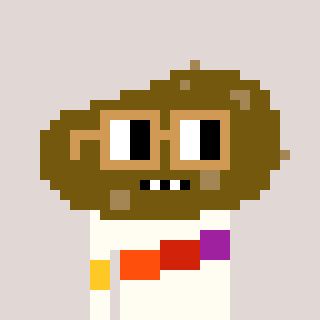
a pixel art character with square brown glasses, a potato-shaped head and a grayscale-colored body on a warm background